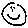
Label: smiley face